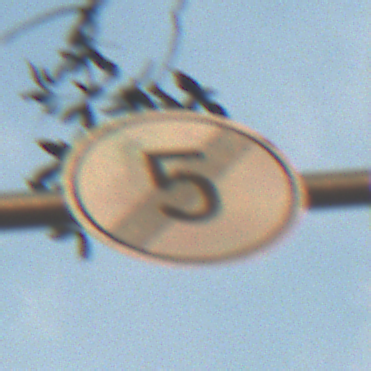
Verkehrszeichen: EndeGeschwindigkeit5
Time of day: SunriseSunset
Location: Outdoor (Suburban)
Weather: PartlyCloudy
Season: NotSpecified
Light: Natural